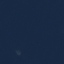
Label: SeaLake